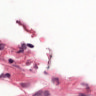
Metastatic tissue present: no